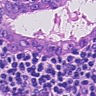
Metastatic tissue present: yes